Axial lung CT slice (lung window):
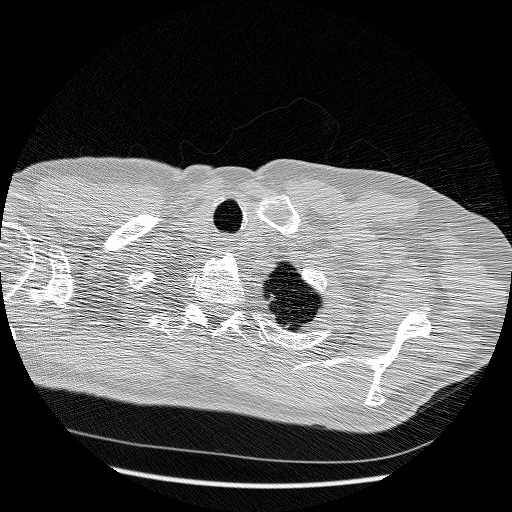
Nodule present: no